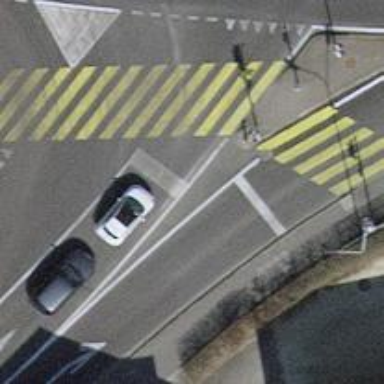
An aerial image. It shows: Road with traffic signals.